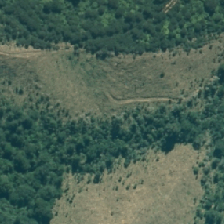
Land cover: indigenous_forest